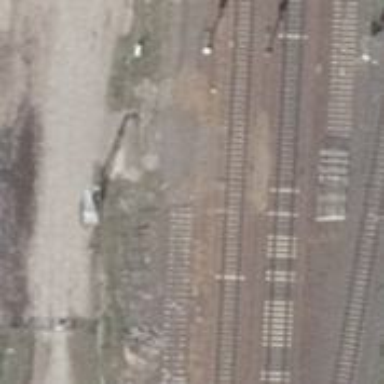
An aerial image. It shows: Milestone along the railway with catenary mast.